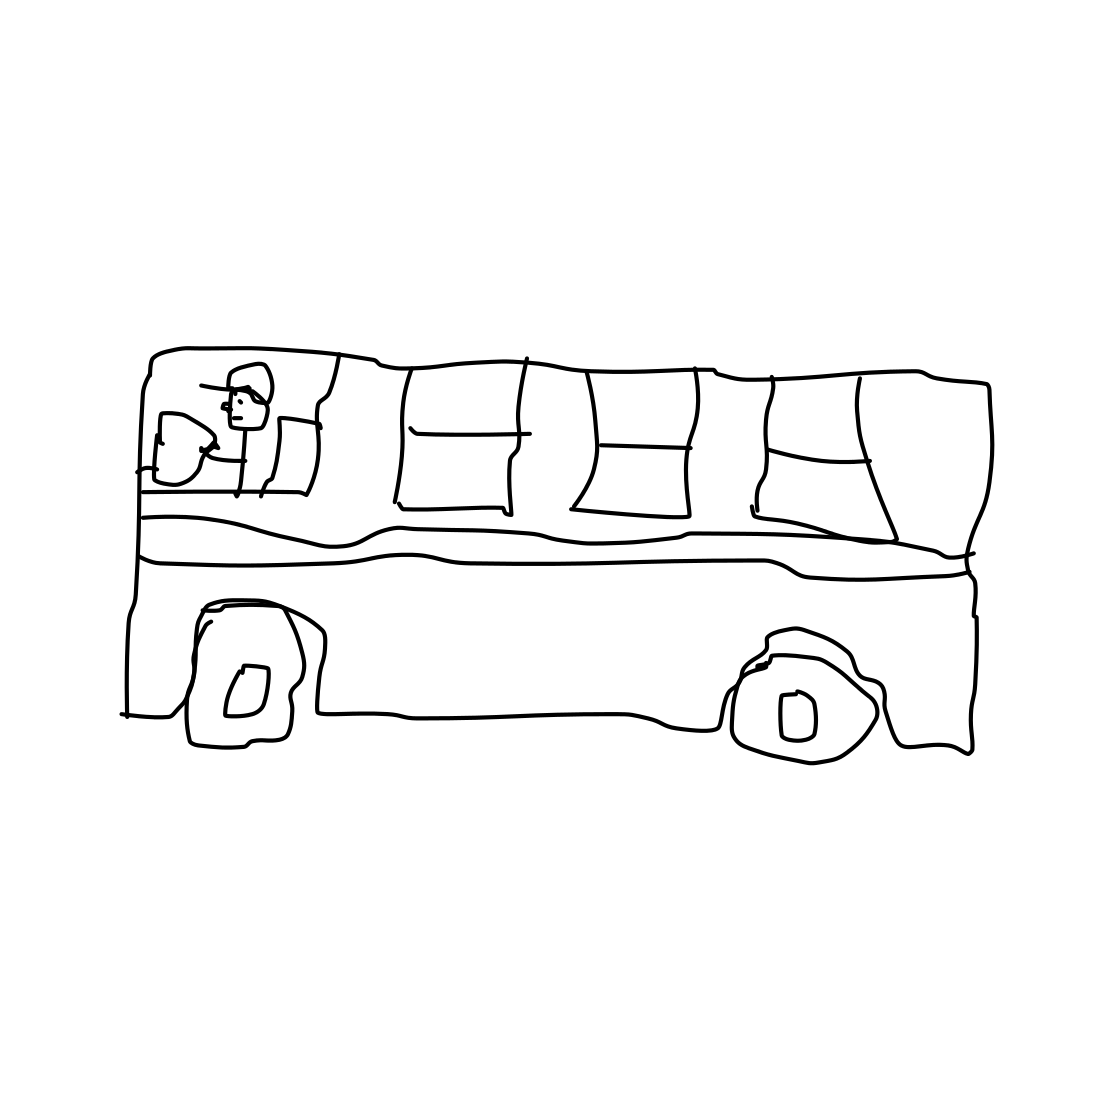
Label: bus